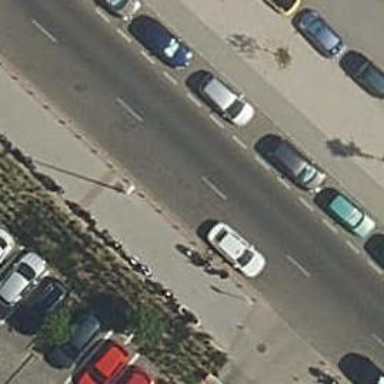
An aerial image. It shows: Taxi stand.